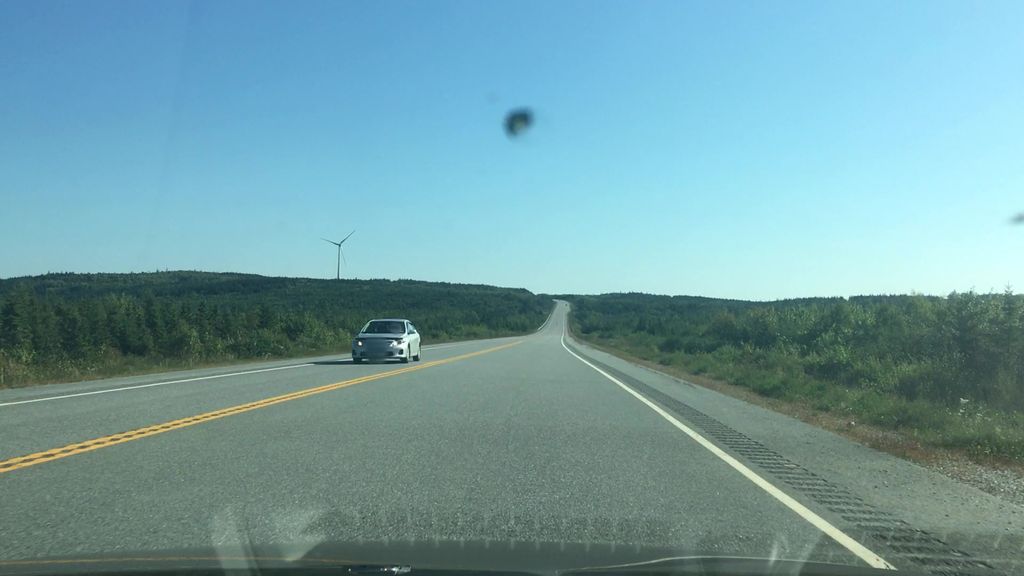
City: halifax